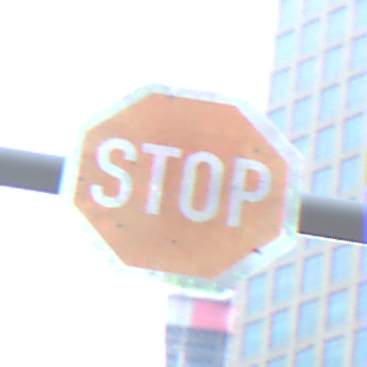
Verkehrszeichen: Stop
Umgebung: Outdoor, Urban
Tageszeit: MorningAfternoon
Wetter: PartlyCloudy
Licht: Natural
Jahreszeit: NotSpecified
Kontrast: LowContrast